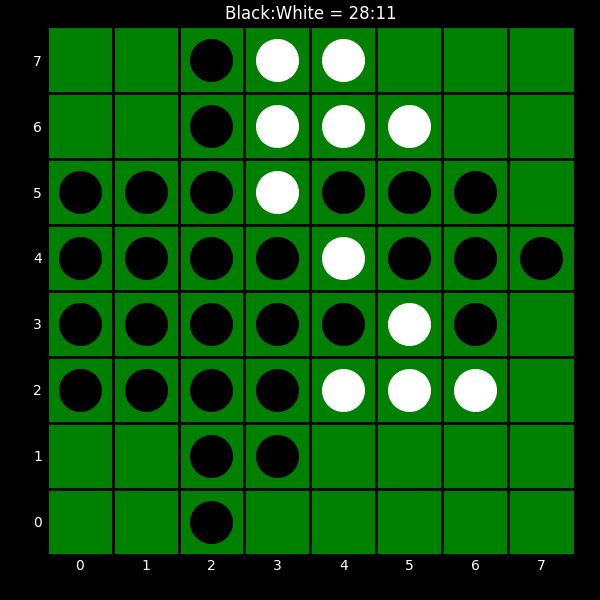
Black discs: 28
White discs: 11